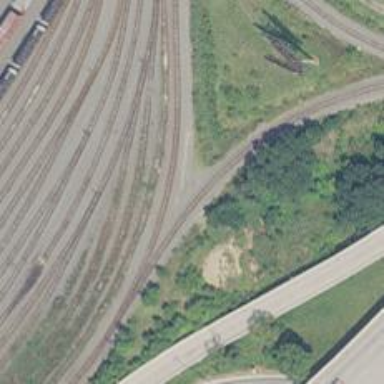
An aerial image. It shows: Railway yard in service.